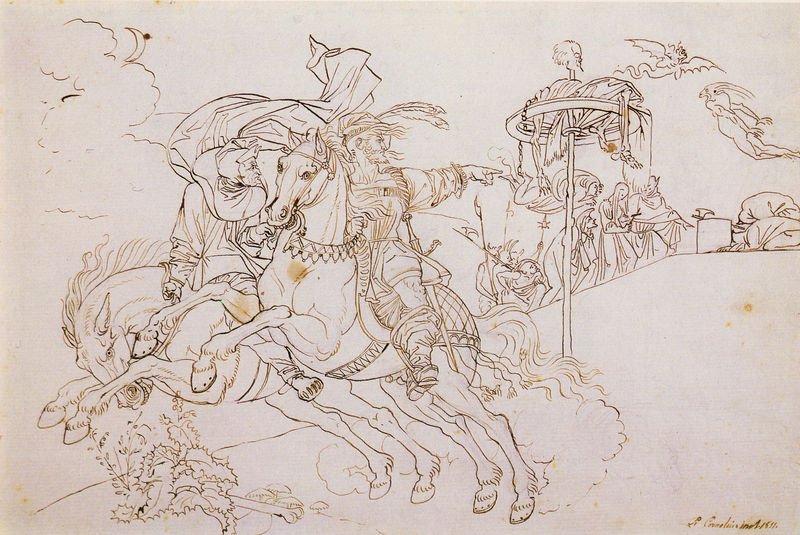
Titel: Faust und Mephistopheles am Rabenstein
Künstler: Peter Cornelius
Standort: Berlin
Institution: Alte Nationalgalerie
Schlagwörter: berg, feder, flügel, himmel, kampf, kopf, körper, mann, umhang, weiß, wolken, bäume, frauen, menschen, ocker, braun, finger, frau, geste, männer, profil, schwarz, skizze, szene, zeichnung, tuch, weg, wolke, beige, fest, falten, hinrichtung, köpfen, leiche, tod, toter, signatur, hügel, vögel, wind, busch, gewand, mantel, pflanze, pflanzen, renaissance, anhöhe, fliegen, pferd, pferde, reiter, engel, huf, hufe, mähne, reiten, ritt, sattel, schweif, sprung, zaumzeug, papier, umrisse, zwei, studie, fahne, flagge, abhang, zug, grafik, graphik, vergilbt, linien, kutsche, platz, sepia, figuren, rad, wagen, wagenrad, flattern, krieg, stürmisch, gefolge, lanze, soldaten, faltenwurf, zeigen, striche, flucht, knochen, tusche, mond, schweben, geschirr, sichel, comic, raub, schwarzweiß, schwert, knien, fliegend, staub, helm, stiefel, dämon, entwurf, kranz, distel, ritter, rüstung, hufen, tinte, altar, fleck, skelett, chwarz, fleigen, dynamisch, axt, ross, apokalypse, teufel, dante, krieger, fabelwesen, baldachin, umzug, gurt, heilige, stange, gallopp, umbra, sünde, beil, heroisch, fantasie, rötel, drachen, seele, drache, brauns, galopp, erntedank, dämonen, geister, hexe, hexen, umgedreht, gerippe, pfalnze, gurte, hinterläufe, zeigegestus, exekution, galgen, getier, hengste, landsknechte, anderung, büßer, todesstrafe, absprung, finer, wolkenw, abgabe, aufs rad flechten, flugtier, galgenberg, gerädert, lnadsknechte, prozessionw, rittertunier, egep, k0jster, schwedisch, reitne, richtstätte, torture, pilgerzug, zeigern